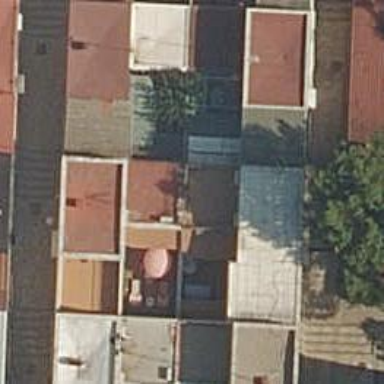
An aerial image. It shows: Terrace building.